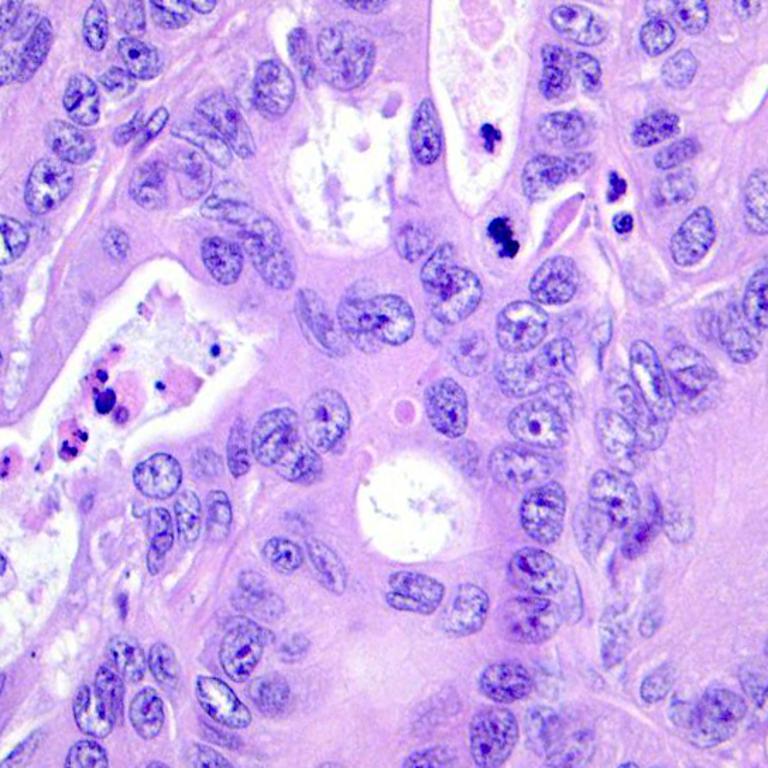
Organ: colon
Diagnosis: adenocarcinomas